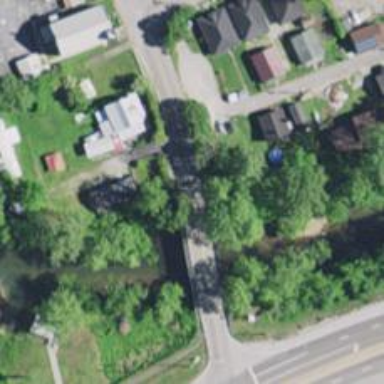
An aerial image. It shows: Secondary road crossing bridge.